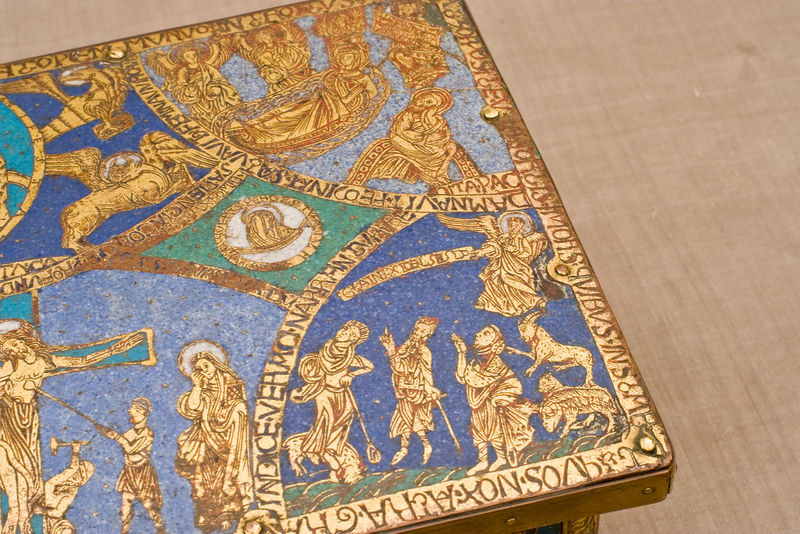
Titel: Andreaskästchen
Institution: Siegburg, St. Servatius, Schatzkammer
Schlagwörter: blau, gott, grün, türkis, tiere, gold, boot, engel, schrift, naiv, lanze, nieten, deckel, kreuz, kiste, kasten, nimbus, christus, jesus, kreuzigung, antik, mittelalter, könige, heilige, beschlag, schatulle, maria, ziegenbock, email, fromm, mandorla, longinus, emaille, heilige drei könige, heiligencheine